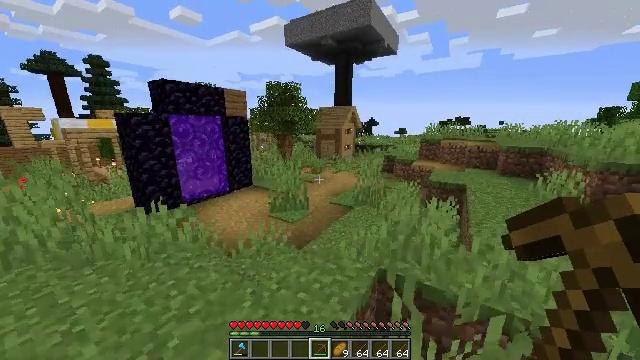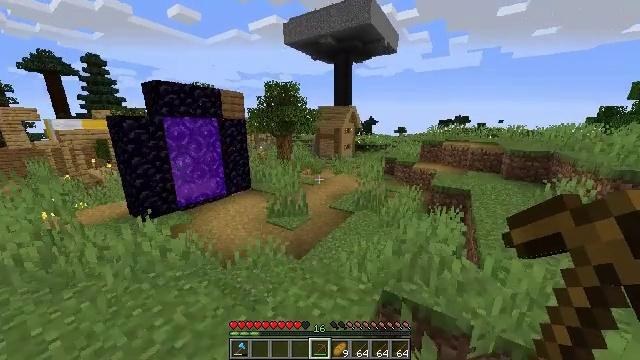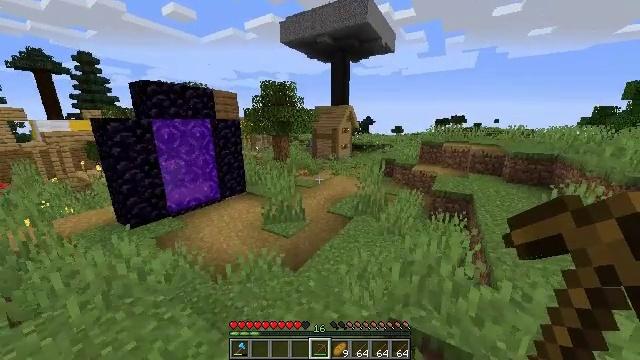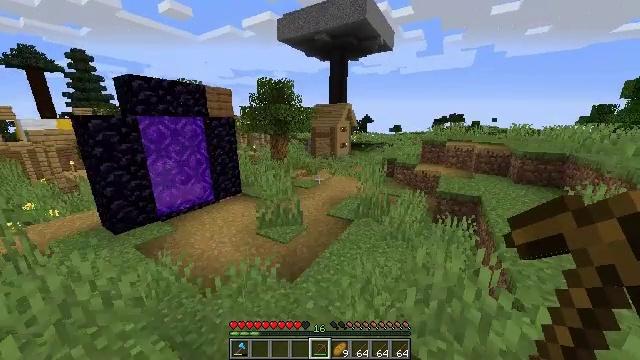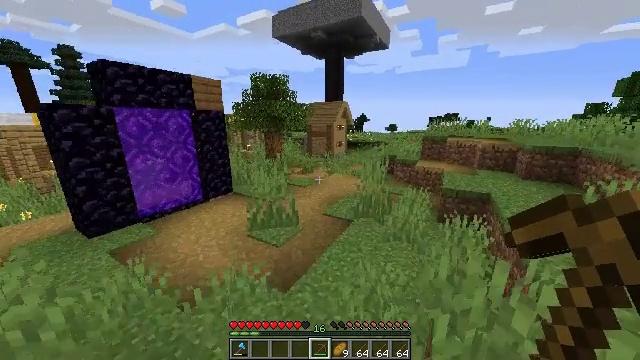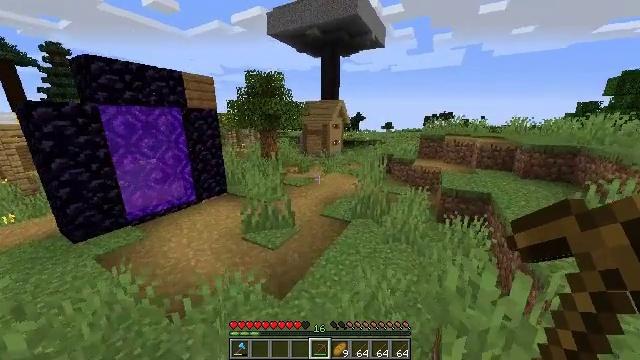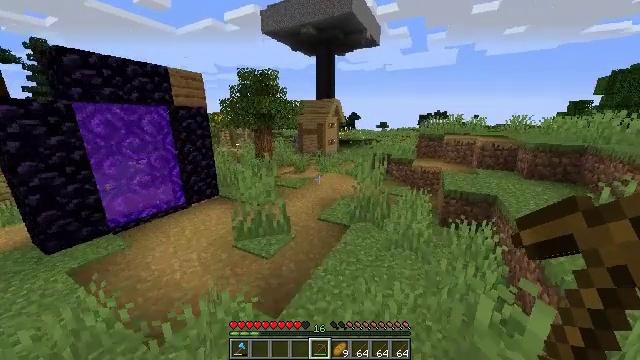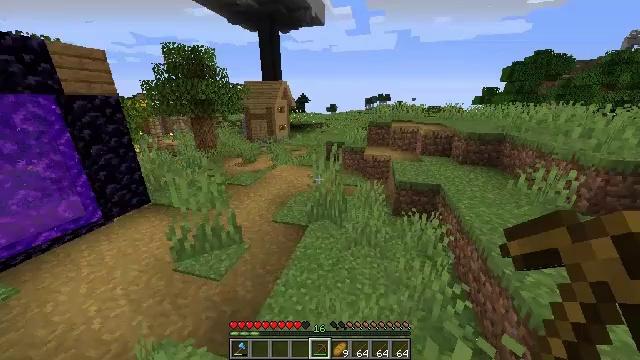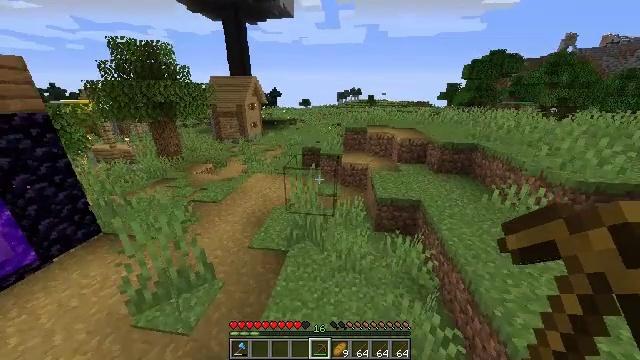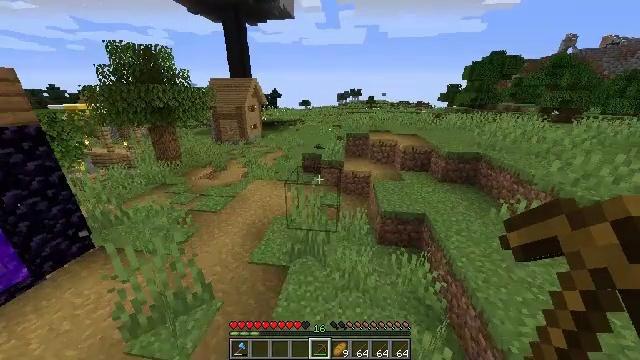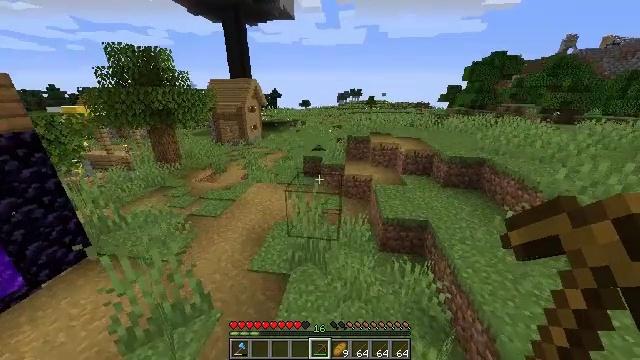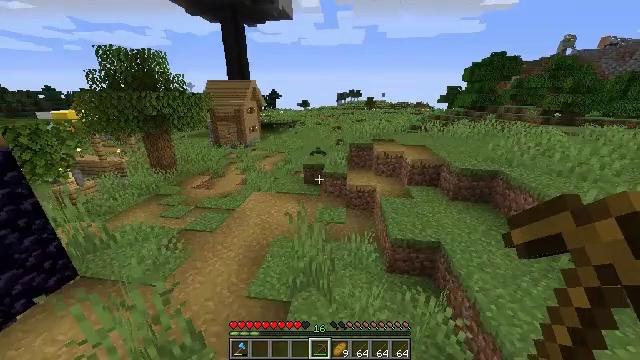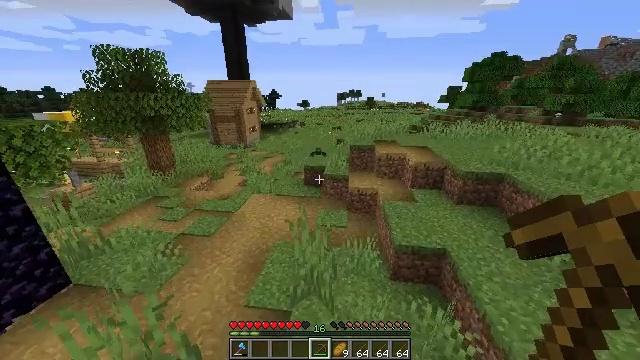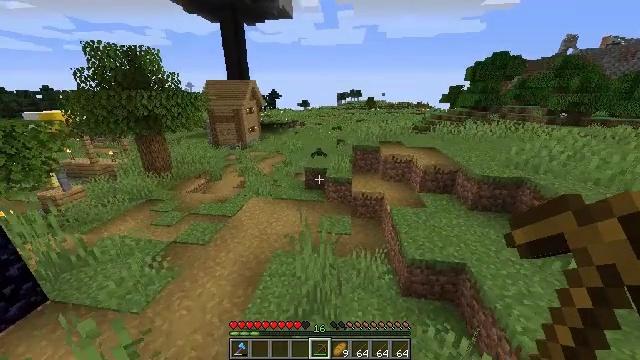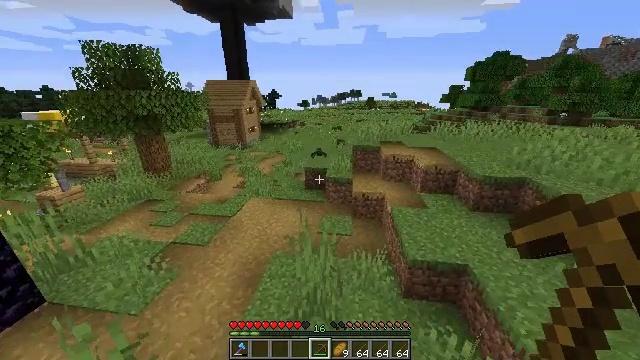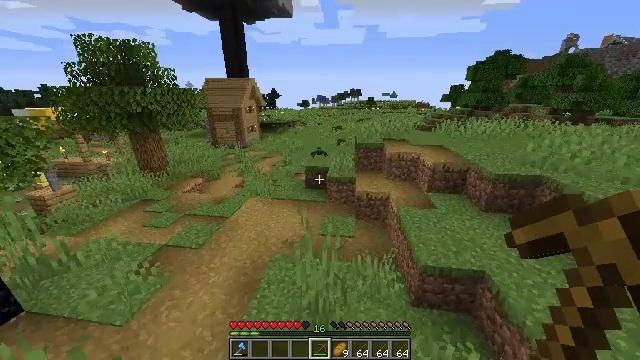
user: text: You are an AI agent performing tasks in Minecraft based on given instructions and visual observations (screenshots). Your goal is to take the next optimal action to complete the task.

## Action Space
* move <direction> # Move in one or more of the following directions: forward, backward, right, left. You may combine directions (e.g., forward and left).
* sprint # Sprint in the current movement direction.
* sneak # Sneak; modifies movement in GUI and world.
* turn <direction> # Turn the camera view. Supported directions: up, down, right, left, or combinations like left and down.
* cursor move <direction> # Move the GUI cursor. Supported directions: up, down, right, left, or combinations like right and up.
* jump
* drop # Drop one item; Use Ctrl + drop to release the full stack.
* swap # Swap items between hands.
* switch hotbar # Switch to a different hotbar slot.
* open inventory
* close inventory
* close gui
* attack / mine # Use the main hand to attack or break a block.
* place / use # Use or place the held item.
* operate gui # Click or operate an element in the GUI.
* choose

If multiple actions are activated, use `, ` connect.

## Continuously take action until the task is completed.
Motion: motion action
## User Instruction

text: Collect netherrack in the Nether.
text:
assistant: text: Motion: move forward, sprint, jump
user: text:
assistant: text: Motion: move forward, sprint, jump
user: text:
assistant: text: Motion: move forward, sprint, jump
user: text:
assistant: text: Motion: move forward, sprint, turn right, jump
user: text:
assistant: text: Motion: move forward, sprint, turn right, jump
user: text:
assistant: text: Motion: move forward, sprint, turn right, jump
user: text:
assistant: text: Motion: move forward, sprint, turn right and down, jump
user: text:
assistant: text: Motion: move forward, sprint, turn right and down, jump
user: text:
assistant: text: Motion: move forward, sprint, jump
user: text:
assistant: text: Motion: move forward, sprint, jump
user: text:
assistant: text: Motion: move forward, sprint, jump
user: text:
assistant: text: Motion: move forward, sprint, jump
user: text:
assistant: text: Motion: move forward, sprint, jump
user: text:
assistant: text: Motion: move forward, sprint, jump
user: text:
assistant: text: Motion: move forward, sprint, jump
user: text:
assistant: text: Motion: move forward, sprint, turn left, jump
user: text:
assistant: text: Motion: move forward, sprint, turn left, jump
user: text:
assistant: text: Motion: move forward, sprint, turn left, jump
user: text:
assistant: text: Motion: move forward, sprint, jump
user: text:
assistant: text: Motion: move forward, sprint, jump
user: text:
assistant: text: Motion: move forward, sprint, jump
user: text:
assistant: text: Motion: move forward, sprint, jump
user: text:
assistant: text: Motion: move forward, sprint, jump
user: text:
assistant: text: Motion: move forward, sprint, jump
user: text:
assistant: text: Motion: move forward, sprint, jump
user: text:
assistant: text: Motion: move forward, sprint, jump
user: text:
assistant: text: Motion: move forward, sprint, jump
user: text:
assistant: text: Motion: move forward, sprint, jump
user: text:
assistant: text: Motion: move forward, sprint, turn right, jump
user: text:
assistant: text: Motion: move forward, sprint, turn right and up, jump